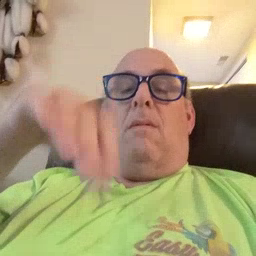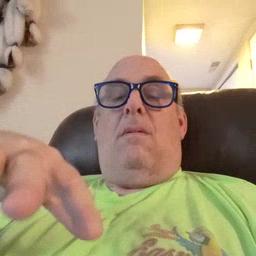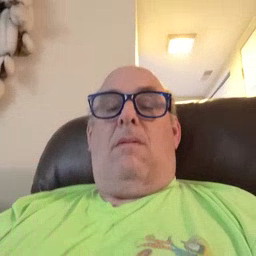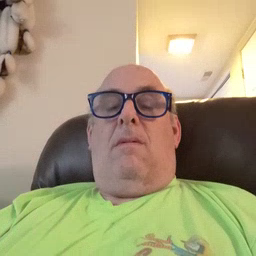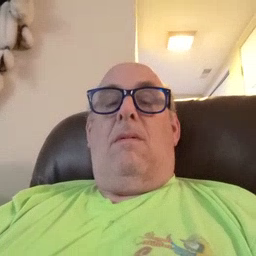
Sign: drop